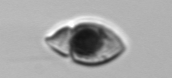
Label: Amphidinium